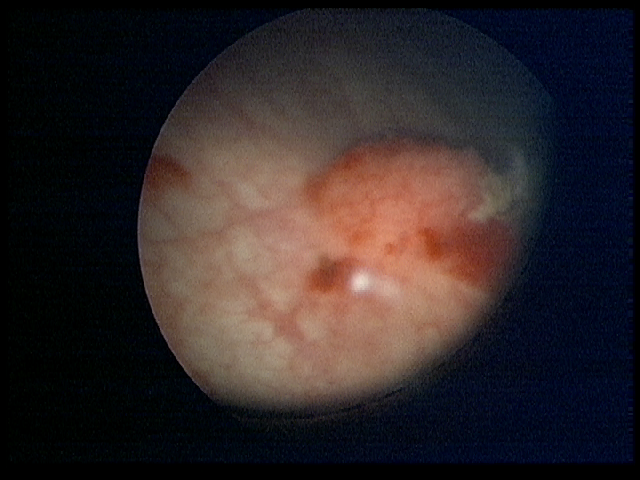
Modality: WLC
Class: Malignant
Subclass: HighGradePapillary
Lesion: L1
Stage: T1
Morphology: Papillary
Bladder cancer association: Yes